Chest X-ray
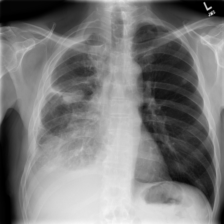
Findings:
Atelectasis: negative
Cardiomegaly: negative
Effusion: negative
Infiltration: negative
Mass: positive
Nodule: positive
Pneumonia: negative
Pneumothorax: negative
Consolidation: negative
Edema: negative
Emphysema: negative
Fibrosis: negative
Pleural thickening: positive
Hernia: negative